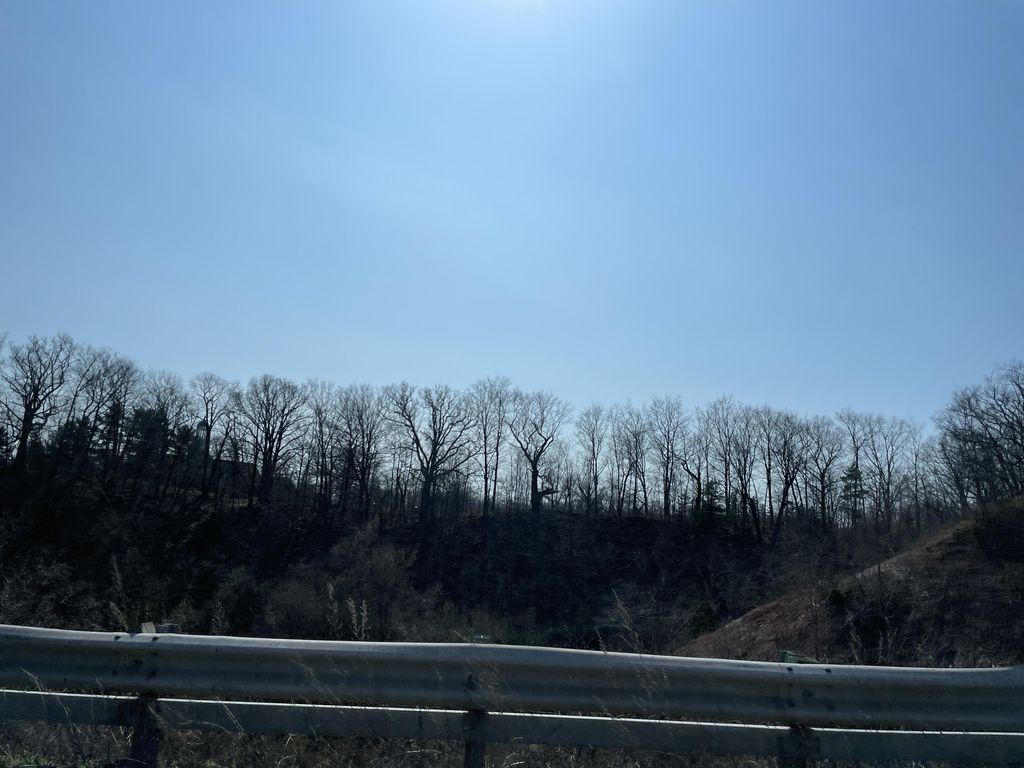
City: hamilton